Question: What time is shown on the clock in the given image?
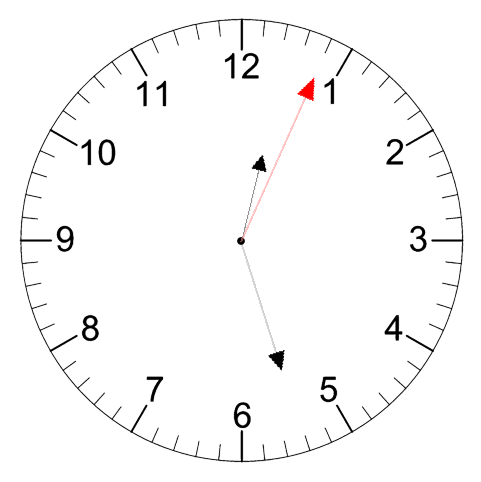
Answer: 12:27:04